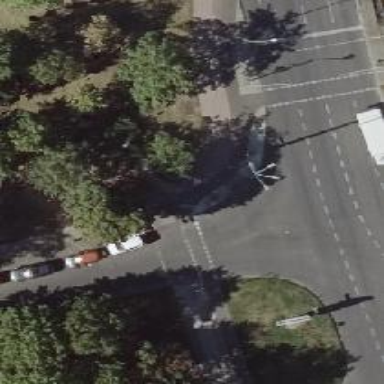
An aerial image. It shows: Sidewalk with asphalt cycle track on the left side.